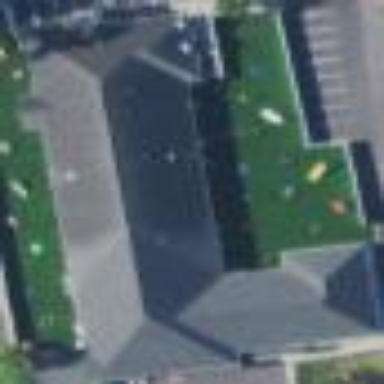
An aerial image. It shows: Building.